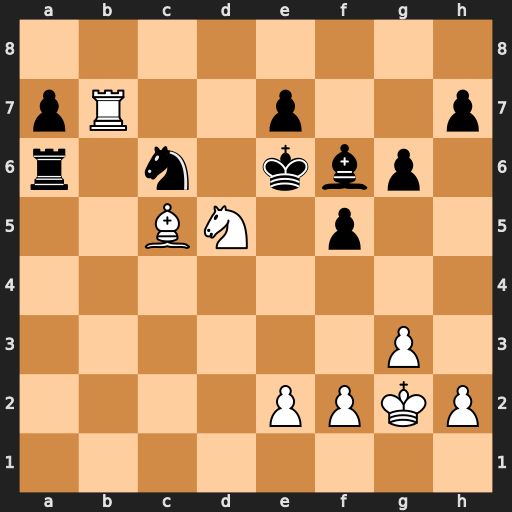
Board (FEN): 8/pR2p2p/r1n1kbp1/2BN1p2/8/6P1/4PPKP/8
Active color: w
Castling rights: -
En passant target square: -
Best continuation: Nc7+ Kf7 Nxa6